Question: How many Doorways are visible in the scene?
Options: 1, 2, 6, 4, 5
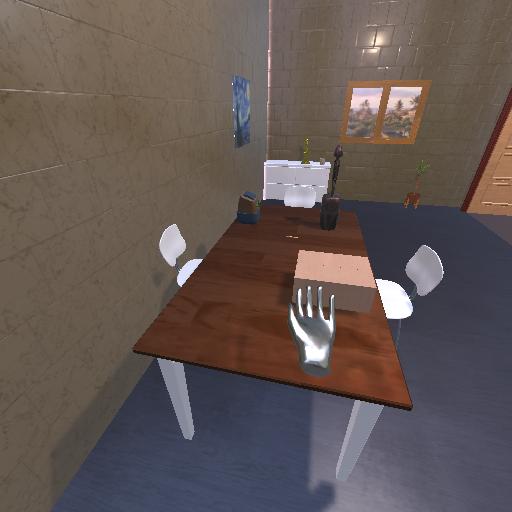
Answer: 1